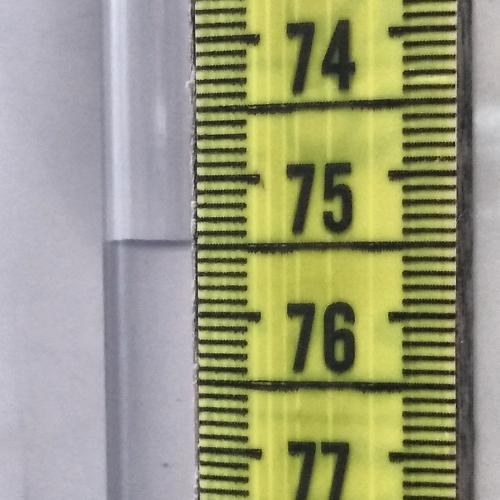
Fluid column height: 75.5 cm